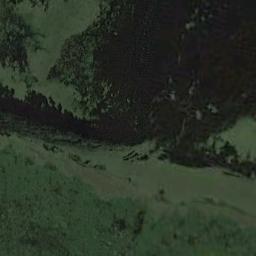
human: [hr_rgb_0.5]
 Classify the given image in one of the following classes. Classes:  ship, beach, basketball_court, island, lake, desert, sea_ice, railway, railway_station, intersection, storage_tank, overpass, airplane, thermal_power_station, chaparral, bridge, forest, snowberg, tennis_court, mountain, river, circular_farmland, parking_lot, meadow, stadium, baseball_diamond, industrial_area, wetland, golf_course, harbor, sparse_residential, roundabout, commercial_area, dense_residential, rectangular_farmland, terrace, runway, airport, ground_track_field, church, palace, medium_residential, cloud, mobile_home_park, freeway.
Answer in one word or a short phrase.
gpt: wetland